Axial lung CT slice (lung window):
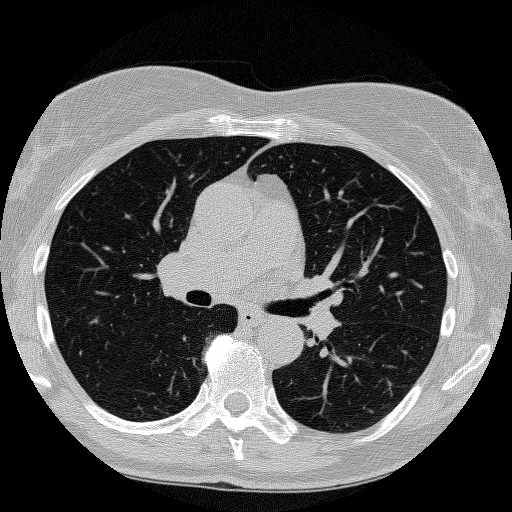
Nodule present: no